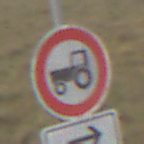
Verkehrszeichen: VerbotKraftfahrzeugeZuegeNichtSchneller25
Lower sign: RichtungsangabeDurchPfeile5
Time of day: Midday
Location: Outdoor (Nature)
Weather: PartlyCloudy
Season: NotSpecified
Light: Natural